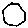
Label: hexagon